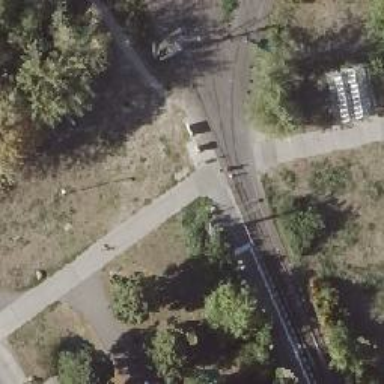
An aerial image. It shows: Uncontrolled tram crossing.